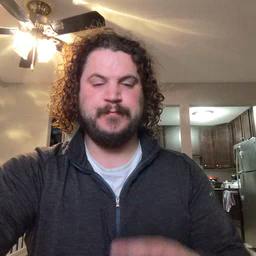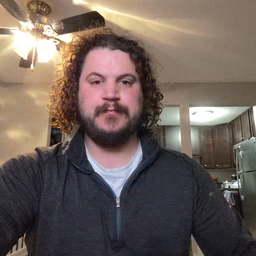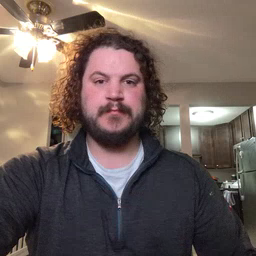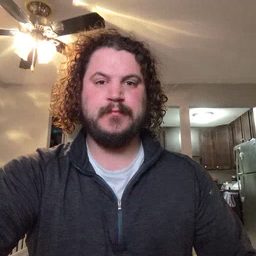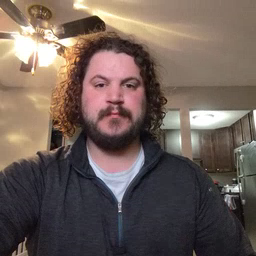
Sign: like